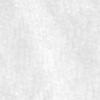
Label: no_change